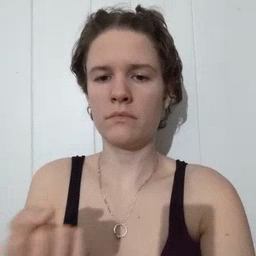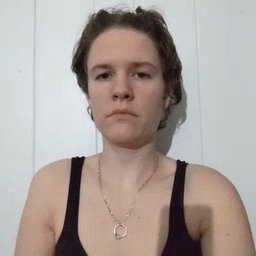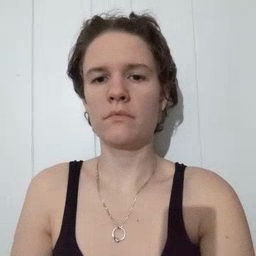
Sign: drawer